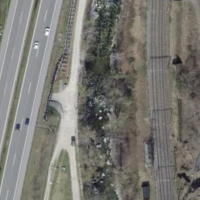
EUNIS habitat code: 57
Species observed at this site:
Corvus cornix